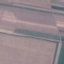
Label: AnnualCrop